Aerial crown-view tile of a tropical tree (Barro Colorado Island, Panama), acquired 20250414:
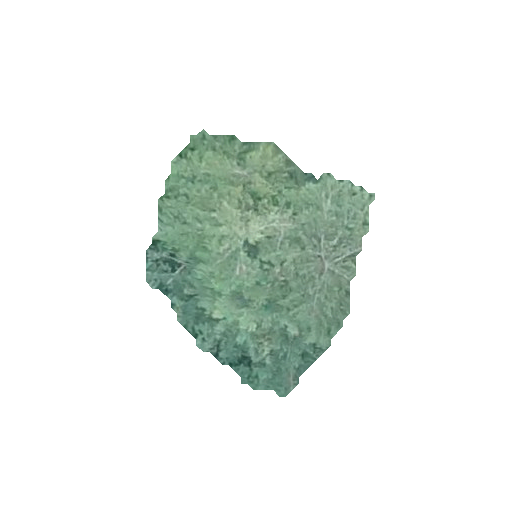
Species: Quararibea stenophylla
GBIF accepted scientific name: Quararibea stenophylla
Crown area: 59.142 m²